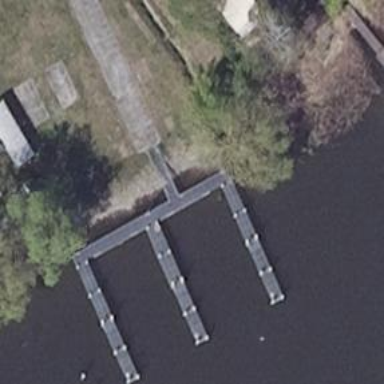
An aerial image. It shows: Man-made pier.